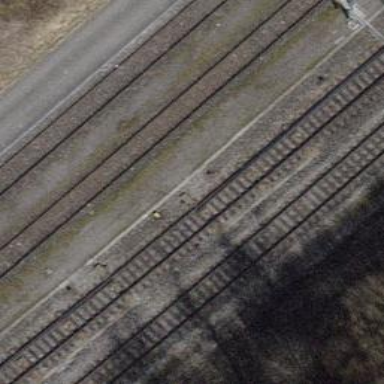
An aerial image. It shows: Railway switch.